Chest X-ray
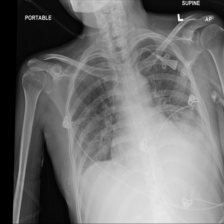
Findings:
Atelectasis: negative
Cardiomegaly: negative
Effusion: positive
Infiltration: negative
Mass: negative
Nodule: negative
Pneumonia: negative
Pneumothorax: negative
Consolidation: negative
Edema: negative
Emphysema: negative
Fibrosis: negative
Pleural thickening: negative
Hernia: negative